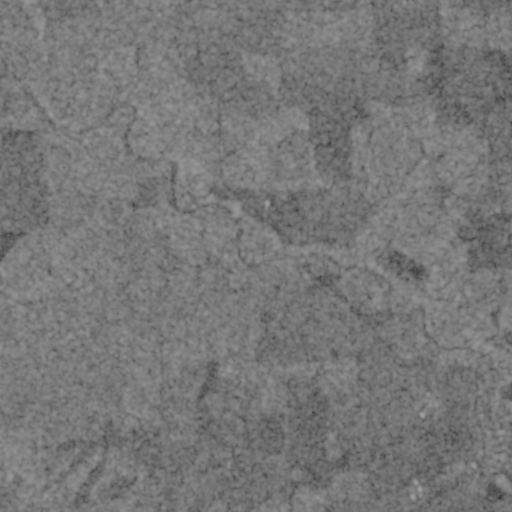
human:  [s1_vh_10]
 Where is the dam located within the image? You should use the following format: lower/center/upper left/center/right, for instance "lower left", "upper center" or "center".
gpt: The dam is located in the lower right of the image.
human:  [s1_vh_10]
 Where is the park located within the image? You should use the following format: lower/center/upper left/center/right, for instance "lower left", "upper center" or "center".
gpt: The park is located in the lower right of the image.
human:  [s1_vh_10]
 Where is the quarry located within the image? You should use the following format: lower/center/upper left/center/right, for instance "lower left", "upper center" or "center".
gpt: The quarry is located in the lower right of the image.
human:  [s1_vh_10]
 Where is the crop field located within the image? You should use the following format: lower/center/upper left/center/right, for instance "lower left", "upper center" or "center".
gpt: There is no crop field in the image.

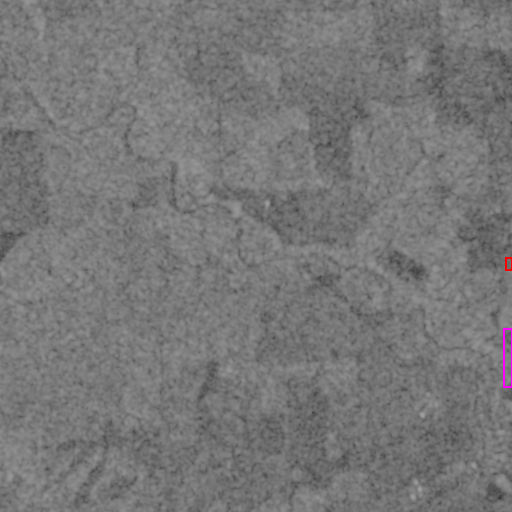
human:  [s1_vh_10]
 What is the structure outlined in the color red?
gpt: The structure outlined in red is a park.
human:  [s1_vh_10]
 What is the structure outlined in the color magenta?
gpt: The structure outlined in magenta is a quarry.
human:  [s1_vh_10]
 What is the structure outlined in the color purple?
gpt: There is no purple outline.